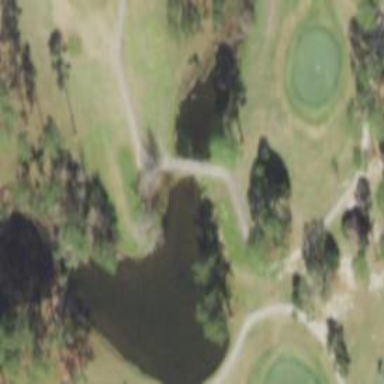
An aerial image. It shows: Service road designated as golf cart path.